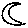
Label: moon